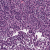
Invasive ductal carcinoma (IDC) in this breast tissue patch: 1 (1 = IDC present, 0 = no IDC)